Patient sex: M
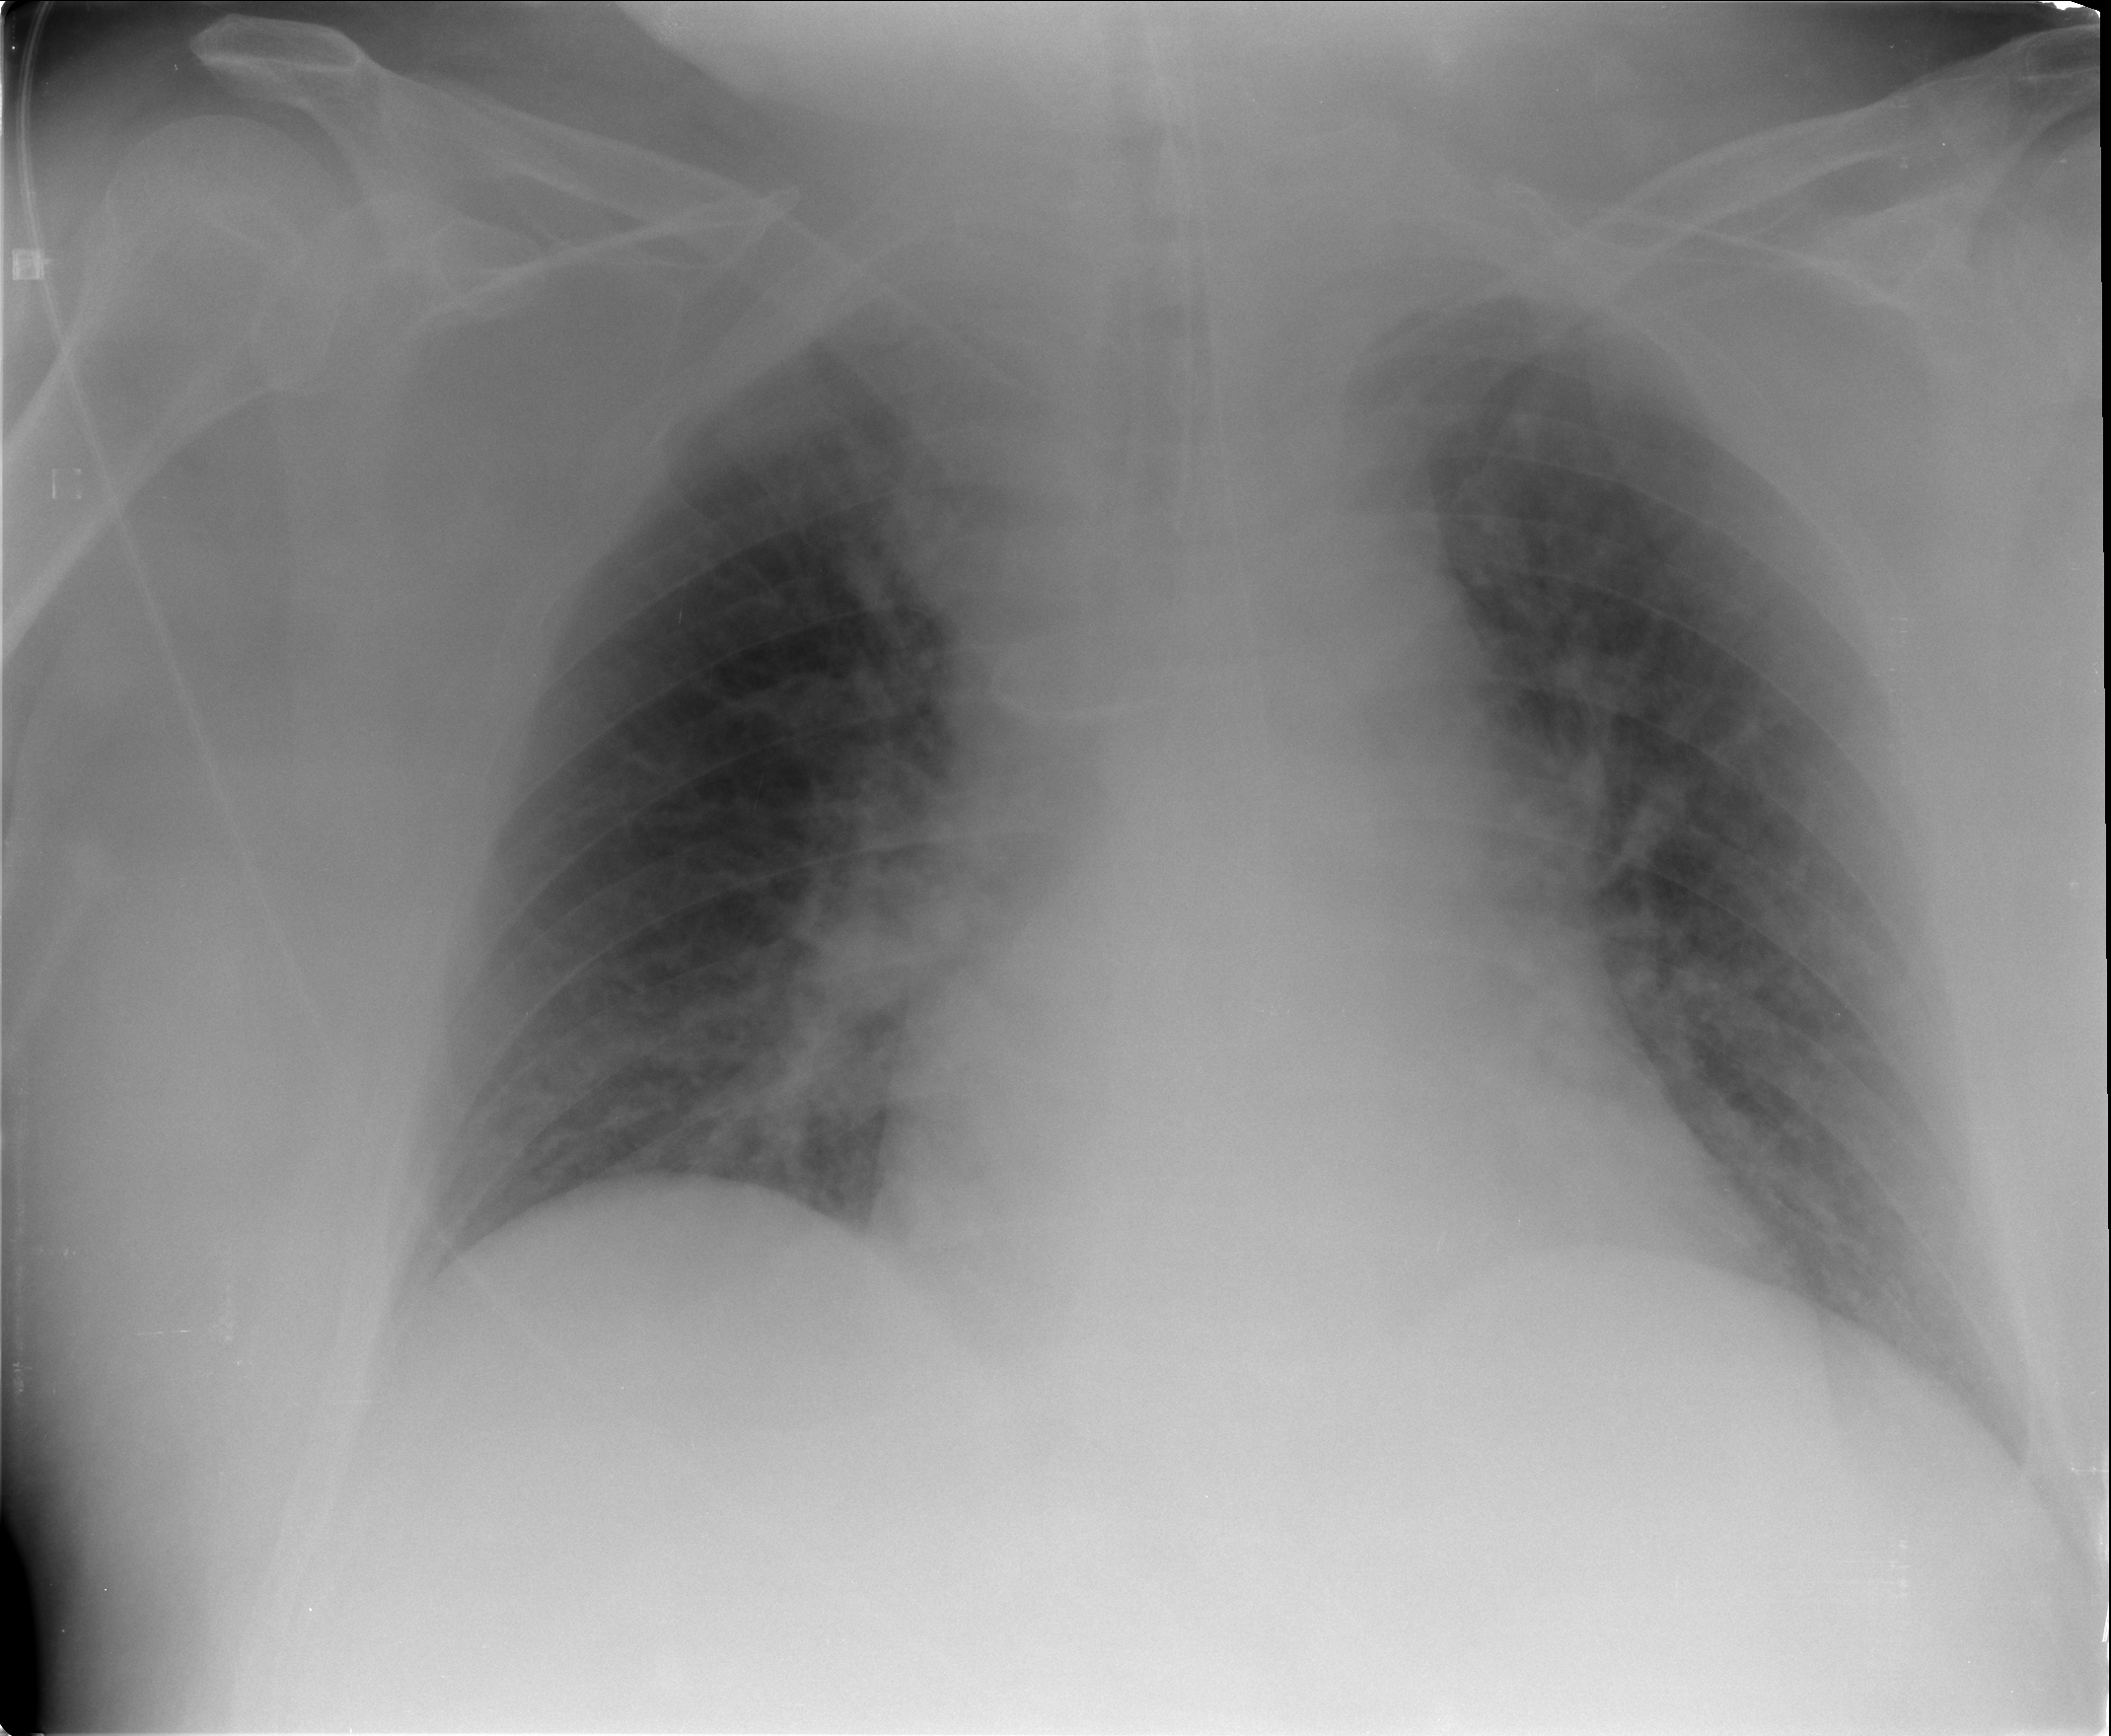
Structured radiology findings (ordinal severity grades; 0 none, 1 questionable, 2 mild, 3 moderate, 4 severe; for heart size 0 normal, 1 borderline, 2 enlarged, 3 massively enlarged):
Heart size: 2
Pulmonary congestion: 2
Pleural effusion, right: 0
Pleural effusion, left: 0
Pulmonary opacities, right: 0
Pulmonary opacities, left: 0
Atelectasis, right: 0
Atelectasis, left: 0